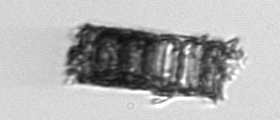
Label: Paralia_sulcata